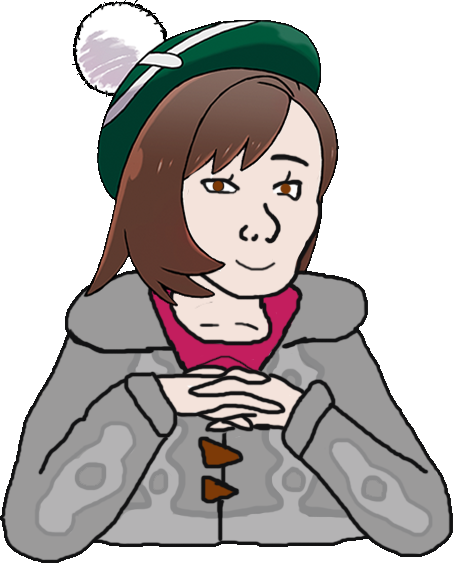
Label: 5_Abusive_Wife